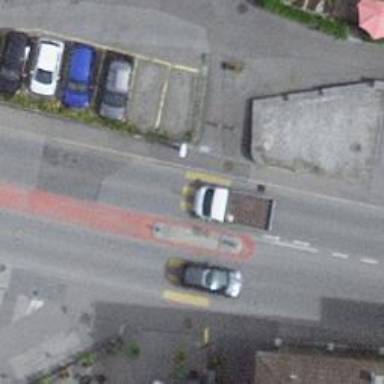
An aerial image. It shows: Uncontrolled zebra crossing with pedestrian island.